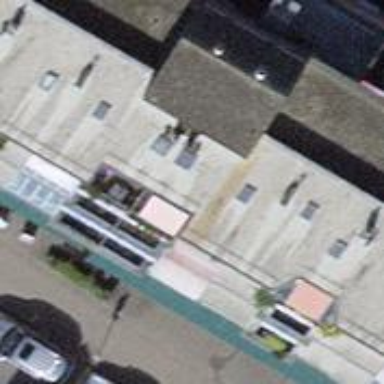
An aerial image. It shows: Beauty shop.